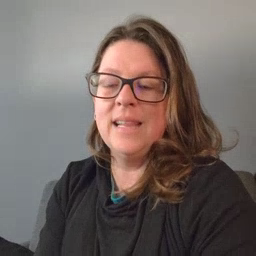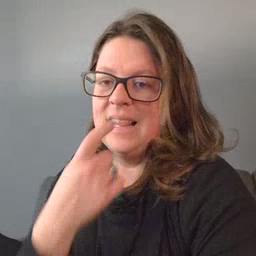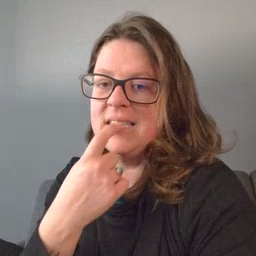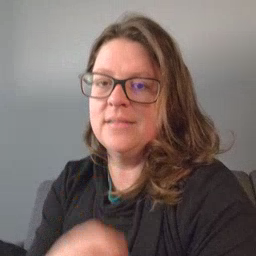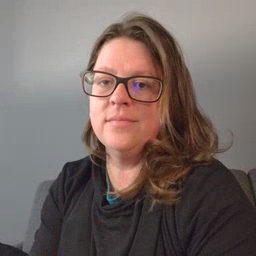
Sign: glasswindow